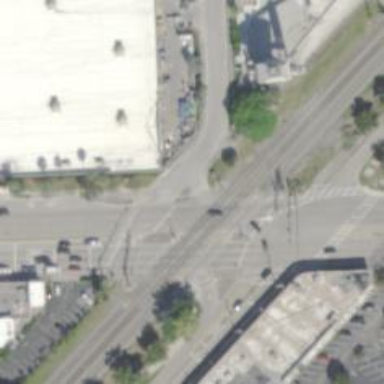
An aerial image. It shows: Railway crossing.